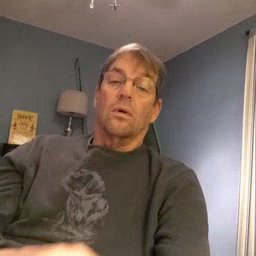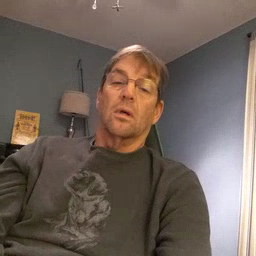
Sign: old